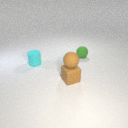
small brown rubber cube to the left of small green rubber sphere